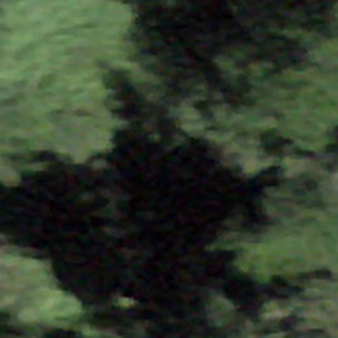
Label: other